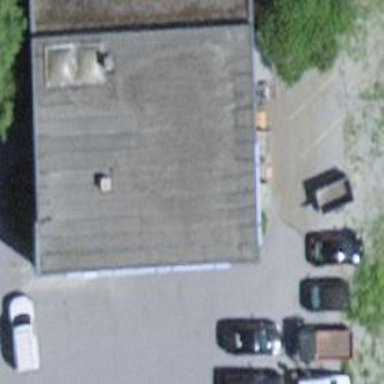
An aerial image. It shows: Car repair shop.